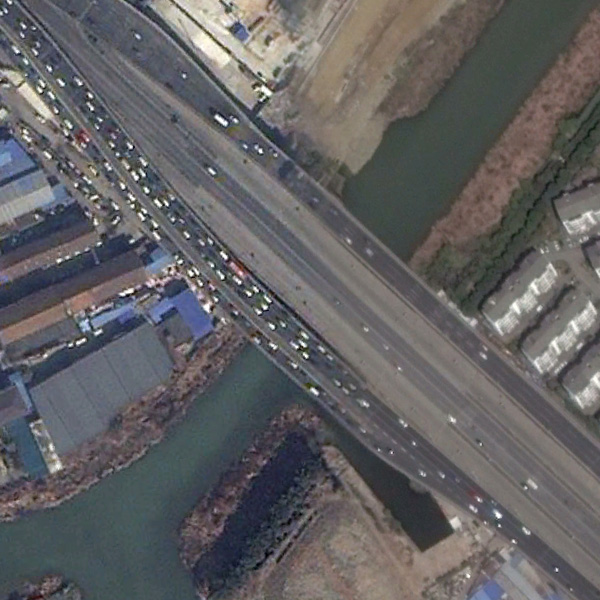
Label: Bridge